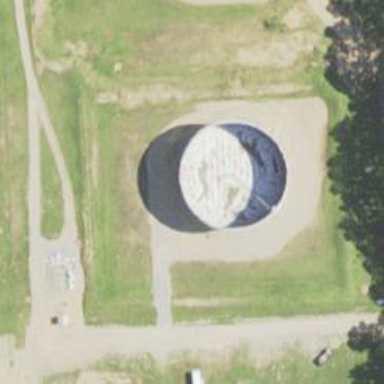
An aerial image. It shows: Storage tank which is man-made and housed in building.